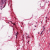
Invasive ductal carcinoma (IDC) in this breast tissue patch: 0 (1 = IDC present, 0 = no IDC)